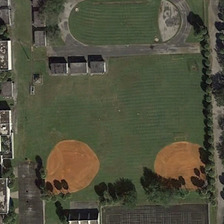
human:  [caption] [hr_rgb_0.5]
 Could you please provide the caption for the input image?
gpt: two baseball fields and a playground are near several buildings and some green trees .

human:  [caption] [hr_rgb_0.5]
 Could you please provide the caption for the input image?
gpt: two baseball fields and a playground are near several buildings and some green trees .

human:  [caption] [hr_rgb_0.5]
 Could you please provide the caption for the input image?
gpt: two baseball fields and a playground are near several buildings and some green trees .

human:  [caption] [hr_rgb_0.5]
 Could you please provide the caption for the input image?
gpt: two baseball fields and a playground are near several buildings and some green trees .

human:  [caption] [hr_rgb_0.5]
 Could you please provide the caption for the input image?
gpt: two baseball fields and a playground are near several buildings and some green trees .